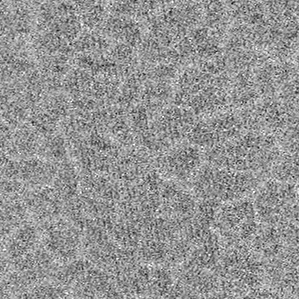
Label: frost